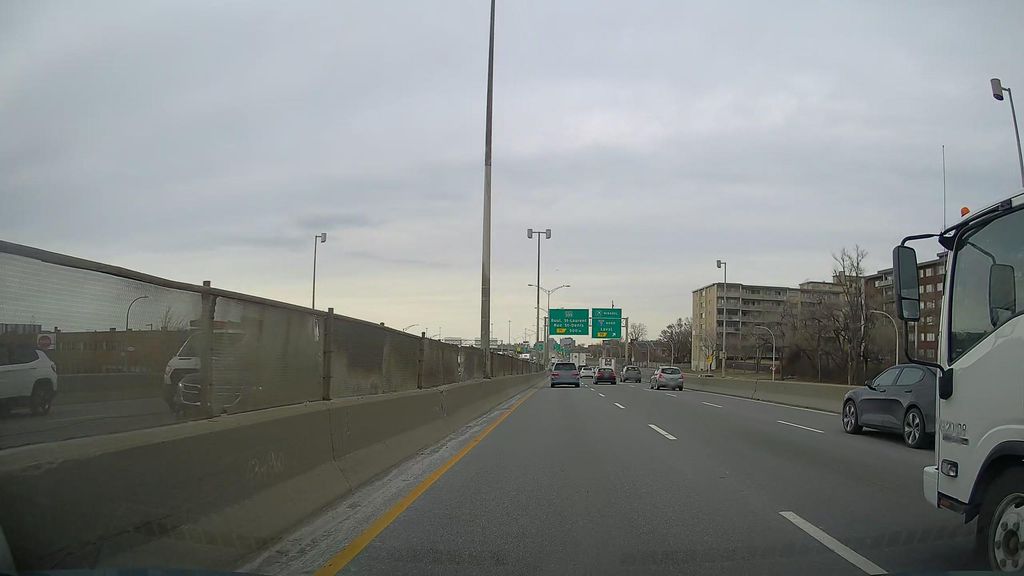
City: montreal